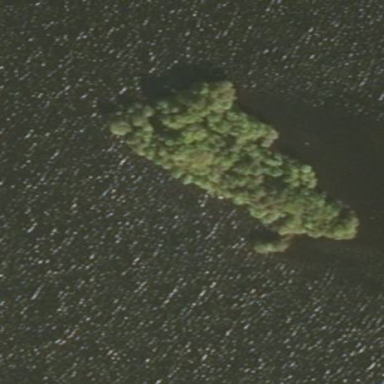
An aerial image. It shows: Image showing island.